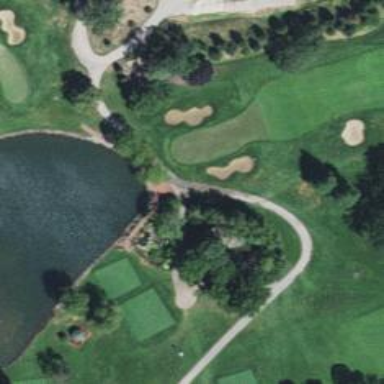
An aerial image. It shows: Well-maintained path for golf carts. The track type is grade1.